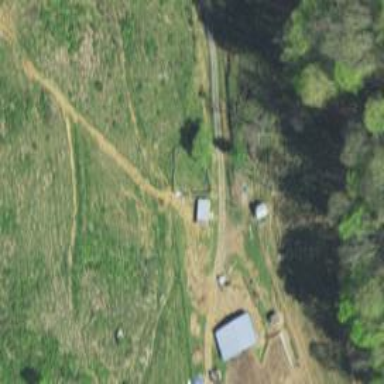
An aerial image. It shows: Driveway leading to service road.